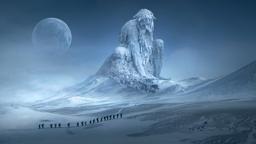
Label: fantasy landscape or architecture